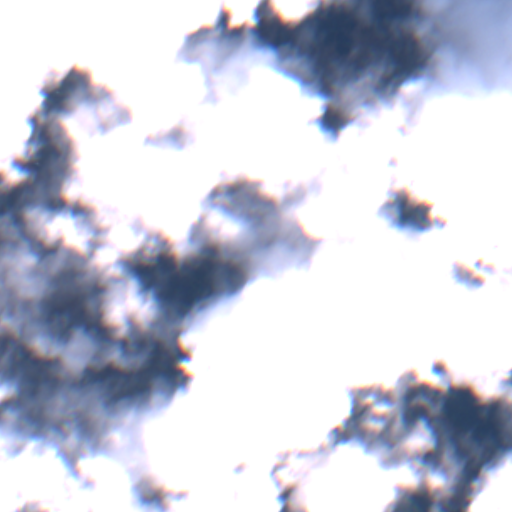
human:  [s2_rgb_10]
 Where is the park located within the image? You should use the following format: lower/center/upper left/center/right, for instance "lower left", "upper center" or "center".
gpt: The park is located in the lower right of the image.
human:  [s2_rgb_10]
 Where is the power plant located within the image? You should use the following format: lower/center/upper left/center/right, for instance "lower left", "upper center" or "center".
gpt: There is no power plant in the image.